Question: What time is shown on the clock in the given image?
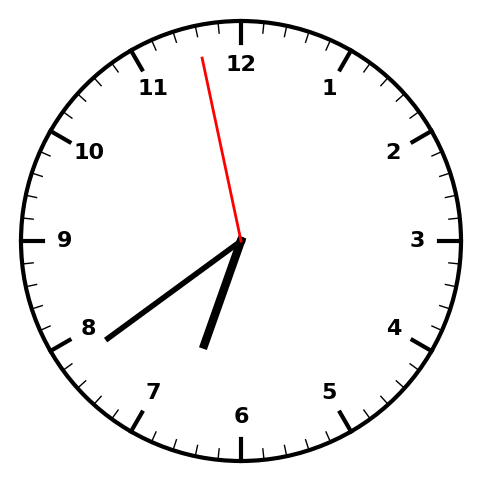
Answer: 06:38:58